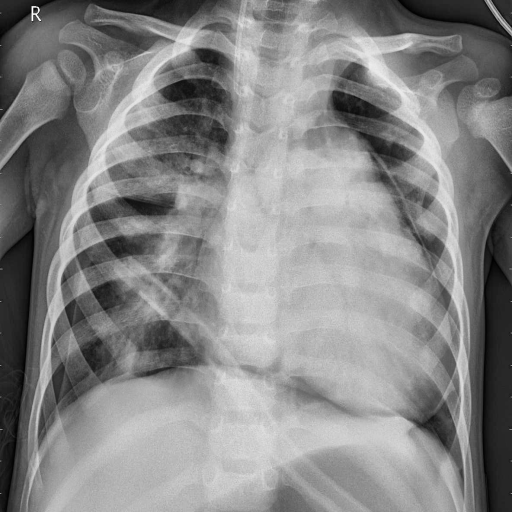
Finding: PNEUMONIA